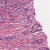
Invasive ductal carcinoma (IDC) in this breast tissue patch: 1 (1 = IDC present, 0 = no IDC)